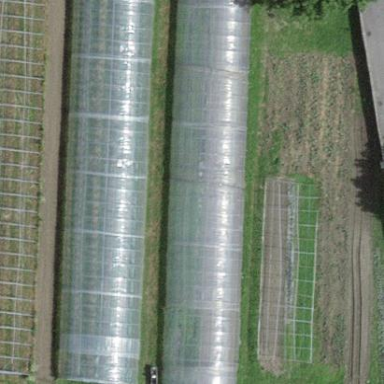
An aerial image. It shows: Greenhouse.